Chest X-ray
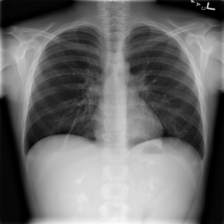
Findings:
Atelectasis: positive
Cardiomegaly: negative
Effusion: negative
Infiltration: negative
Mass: negative
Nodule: negative
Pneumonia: negative
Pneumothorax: negative
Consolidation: negative
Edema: negative
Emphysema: negative
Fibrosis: negative
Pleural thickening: negative
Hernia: negative